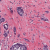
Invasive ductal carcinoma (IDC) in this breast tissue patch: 1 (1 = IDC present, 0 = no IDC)